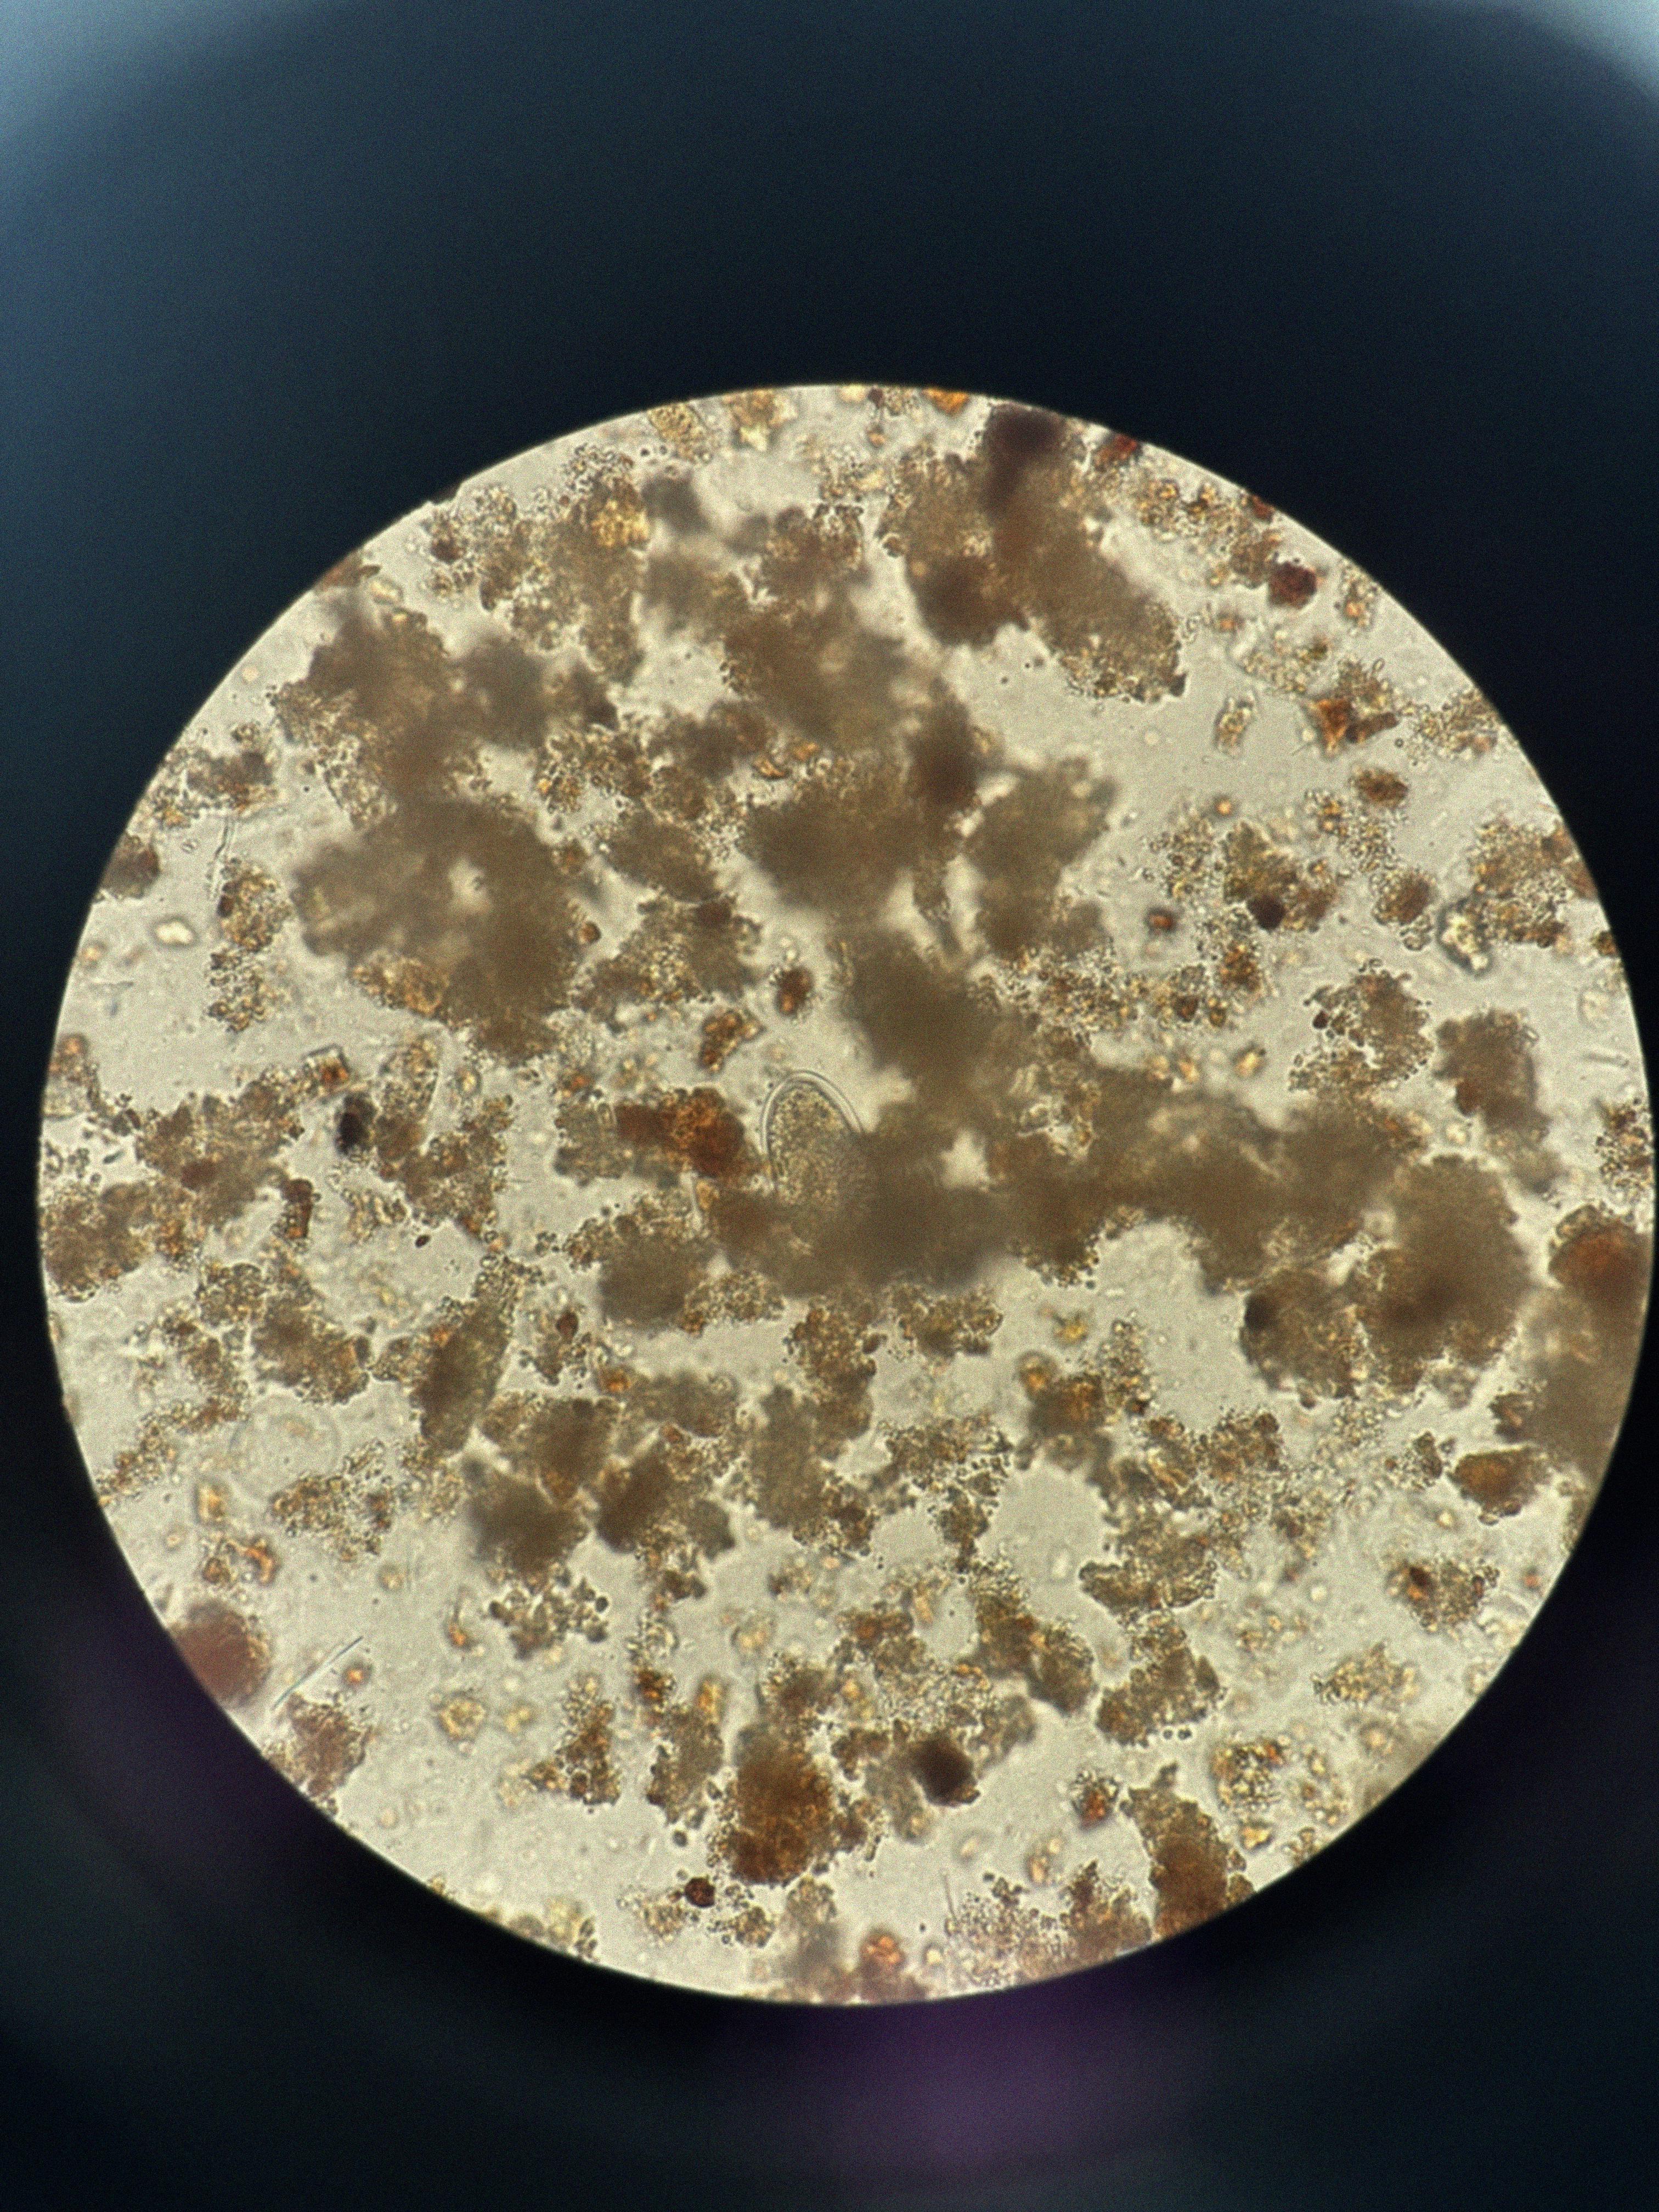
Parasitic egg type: Hookworm egg